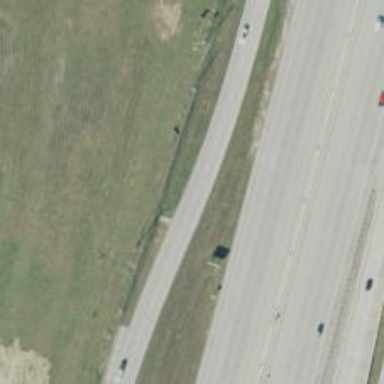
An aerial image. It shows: Secondary road with frontage road.